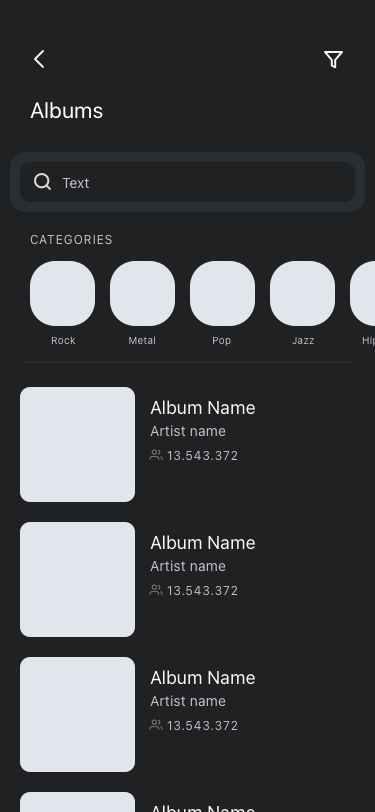
Text in this UI design:
Album Name
Album Name
13.543.372
Artist name
Album Name
13.543.372
Artist name
Album Name
13.543.372
Artist name
Hip hop
Jazz
Pop
Metal
Rock
CATEGORIES
Albums